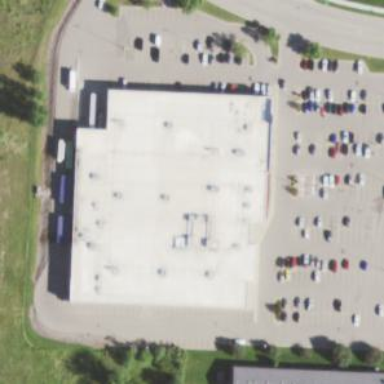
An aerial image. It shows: Department store building.